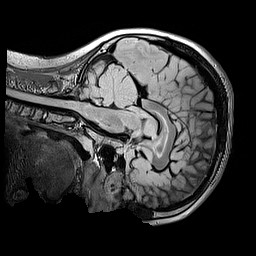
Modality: FLAIR
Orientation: sagittal
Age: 11
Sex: male
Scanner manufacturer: siemens
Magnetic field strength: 3 T
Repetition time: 5 s
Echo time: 0.388 s